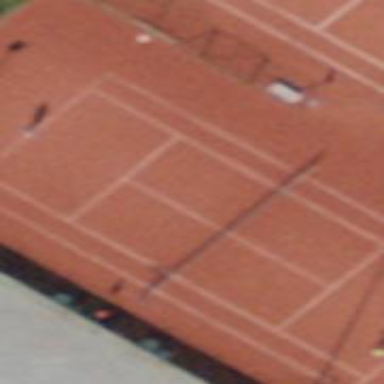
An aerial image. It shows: Tennis court with sandy surface located in pitch designated for leisure land.